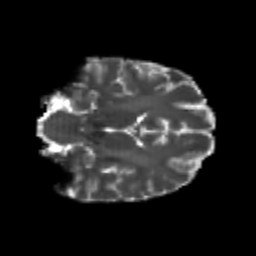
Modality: T2w
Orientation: coronal
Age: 24
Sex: female
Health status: healthy
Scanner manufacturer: philips
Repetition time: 7.389 s
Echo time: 0.08599 s